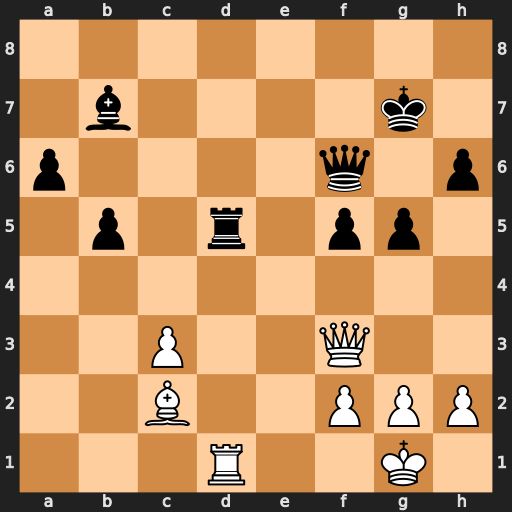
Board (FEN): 8/1b4k1/p4q1p/1p1r1pp1/8/2P2Q2/2B2PPP/3R2K1
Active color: w
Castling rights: -
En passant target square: -
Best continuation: Rxd5 Bxd5 Qxd5